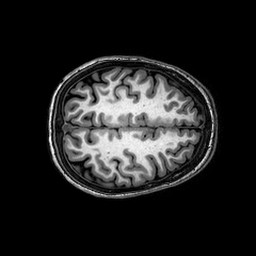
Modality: T1w
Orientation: axial
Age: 22
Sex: female